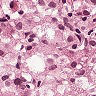
Metastatic tissue present: yes